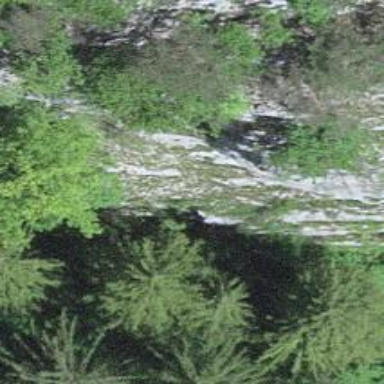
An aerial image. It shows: Cliff in nature.